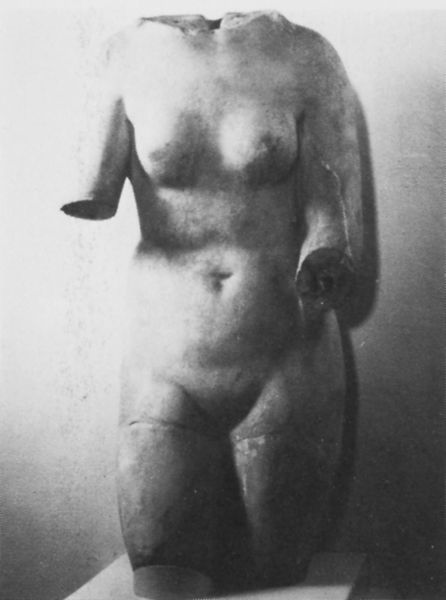
Titel: “Icones”, Skulpturenkatalog der Brüder Reynst
Institution: Amsterdam, Rijksprentenkabinett
Schlagwörter: akt, kopf, körper, nackt, schatten, brust, busen, frau, grau, marmor, arm, arme, sockel, stein, figur, schulter, skulptur, beine, taille, bein, brüste, weib, weiblich, büste, nabel, bauch, plastik, bauchnabel, geschlecht, oberschenkel, schenkel, foto, reste, ruine, antike, torso, schwarzweiß, göttin, korpus, leib, venus, diana, frauenkörper, rumpf, gehauen, gebrochen, beschädigt, bruchstellen, abgebrochen, rest, steinfigur, fehlt, kopf fehlt, gesvchlecht